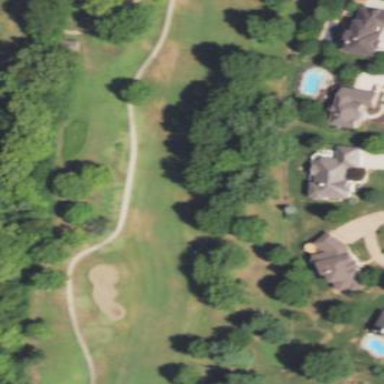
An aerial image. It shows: Area of rough grass used for golf.